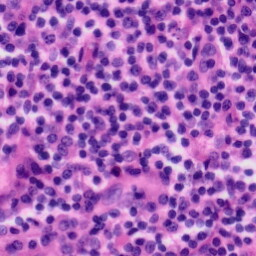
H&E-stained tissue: Tonsil